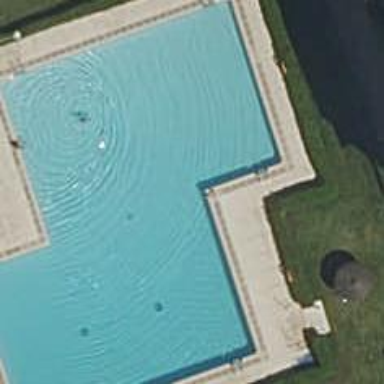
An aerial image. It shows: Swimming pool located in leisure land.